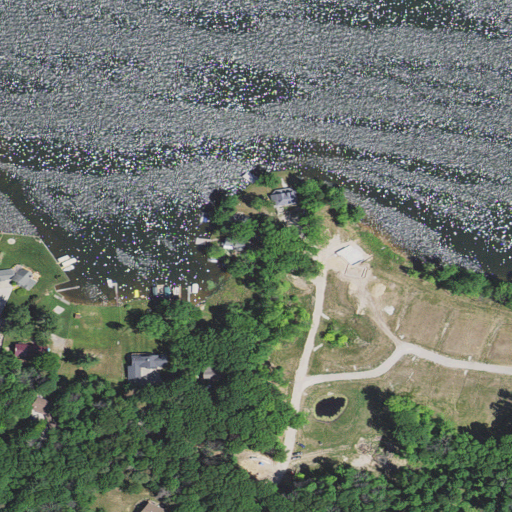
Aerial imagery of cape in Michigan named Bugg Point containing open water, deciduous forest, grassland, open development, evergreen forest, herbaceous wetlands, and low intensity development